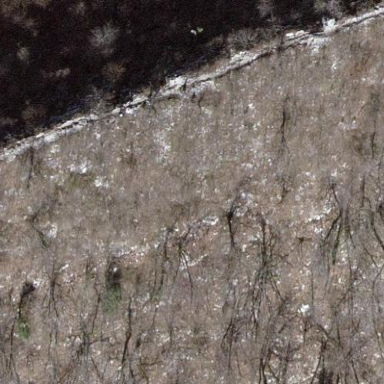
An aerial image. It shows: Landscape dominated by bare rock.